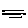
Label: line